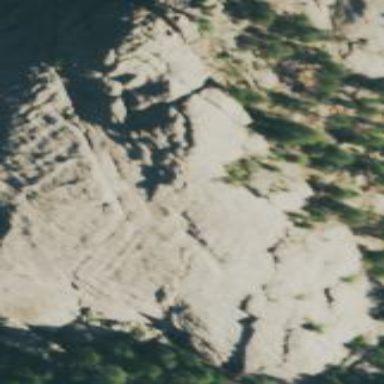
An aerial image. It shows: Crag for climbing surrounded by bare rock.